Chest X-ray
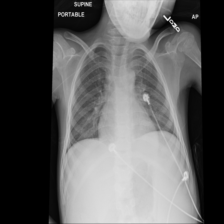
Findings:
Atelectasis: negative
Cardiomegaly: negative
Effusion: negative
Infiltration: negative
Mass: negative
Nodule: negative
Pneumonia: negative
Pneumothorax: negative
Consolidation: negative
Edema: negative
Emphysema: negative
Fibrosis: negative
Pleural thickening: negative
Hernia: negative